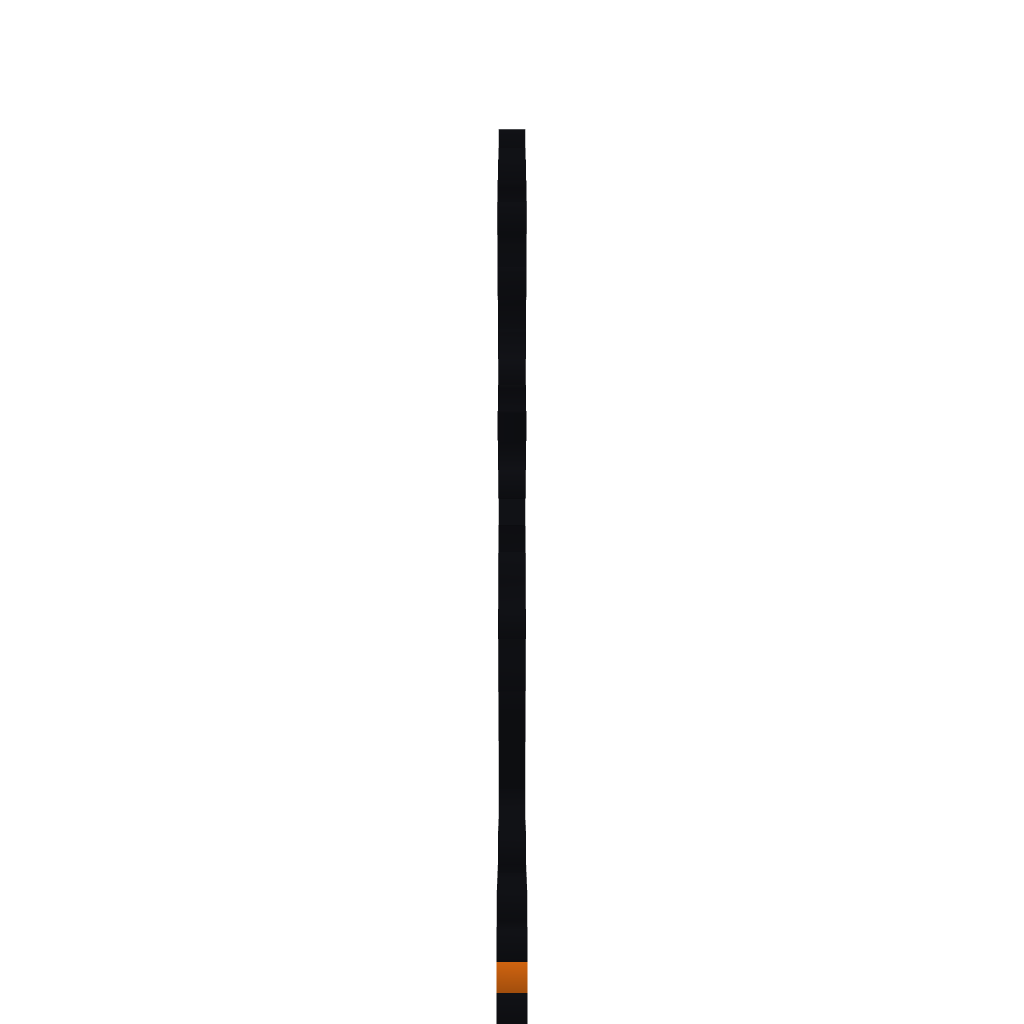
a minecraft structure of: Battletoads/NES-Zitz